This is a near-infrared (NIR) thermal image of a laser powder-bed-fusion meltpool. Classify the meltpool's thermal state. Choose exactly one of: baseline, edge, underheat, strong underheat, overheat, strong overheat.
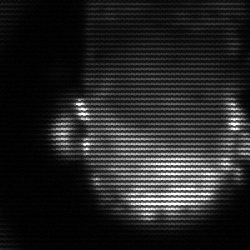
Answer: baseline